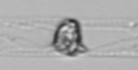
Label: Dactyliosolen_blavyanus